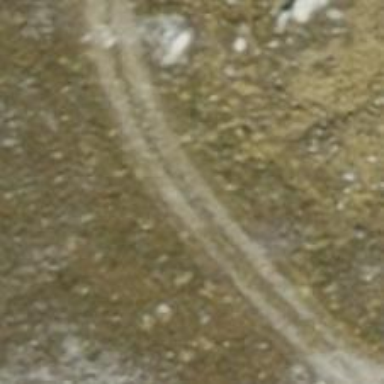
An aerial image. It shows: Track road with grade4 tracktype.